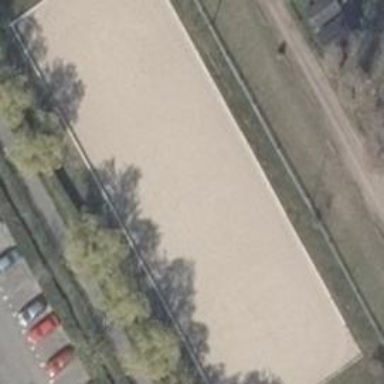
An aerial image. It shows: Equestrian pitch for leisure land activities.